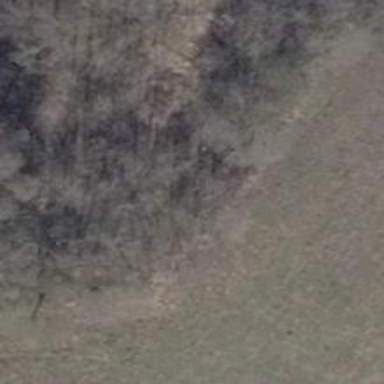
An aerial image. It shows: Row of deciduous broadleaved trees.